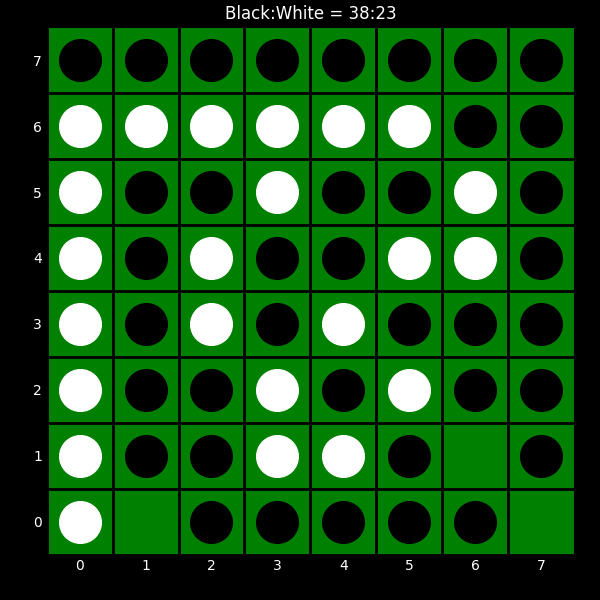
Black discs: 38
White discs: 23